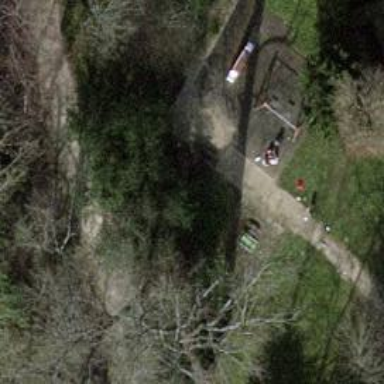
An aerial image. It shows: Playground area for leisure activities on the land.